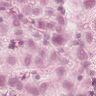
Metastatic tissue present: yes